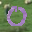
Label: 0